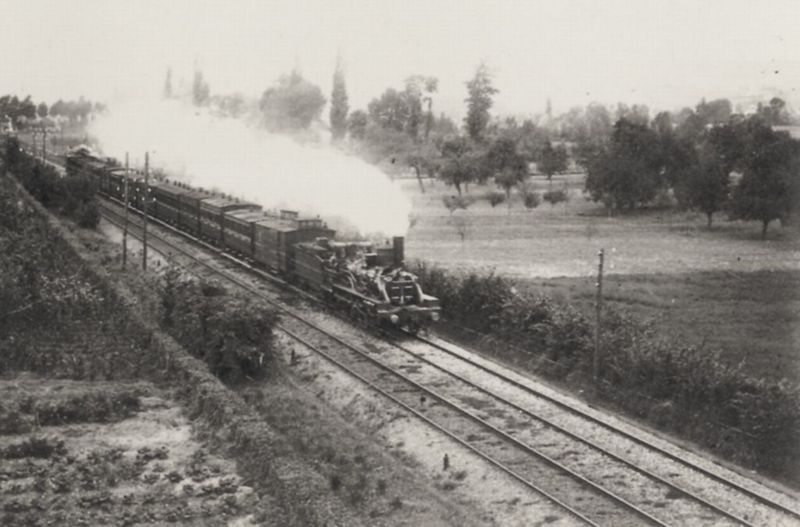
Titel: Züge hinter dem Grundstück vorbeifahrend
Künstler: Francois Emile Zola
Schlagwörter: baum, himmel, weiß, bäume, landschaft, bewegung, grau, licht, schwarz, wiese, alt, feld, felder, horizont, natur, pappel, busch, büsche, qualm, rauch, wiesen, pflanzen, wald, räder, garten, mast, transport, zug, hecke, amerika, vogelperspektive, damm, ladung, wagen, masten, strom, dampf, rauchen, pfosten, anbau, foto, fotografie, photographie, fracht, kohle, strommast, technik, schwarz-weiss, photo, fahren, strecke, fluchtpunkt, salat, bahn, eisenbahn, lok, lokomotive, verkehr, beet, beete, gärten, dampflok, dampflokomotive, gleis, gleise, schiene, schienen, wagons, gestrüpp, lol, fahrt, bahndamm, leitungen, strommasten, container, reisen, waggon, dampflock, zugfahrt, leitung, trasse, waggons, telegrafenmast, güterzug, beginne der industrie, dampfzug, gras felder, gütertransport, personenwagen, phioto, kontainer, eiseb, n, 1820, wahre, 182ß, eisse